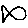
Label: fish